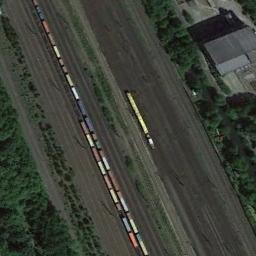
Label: railway